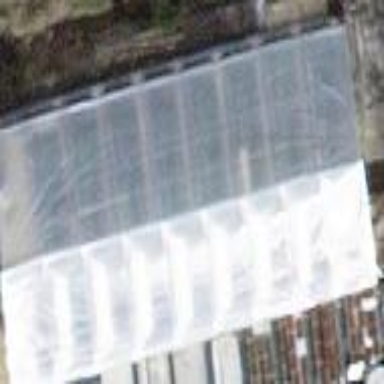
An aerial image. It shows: Greenhouse.